Interaction volume radius: 5 \u00c5
Interaction volume height: 15 \u00c5
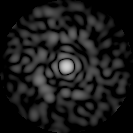
Disorder parameter: 0.8256